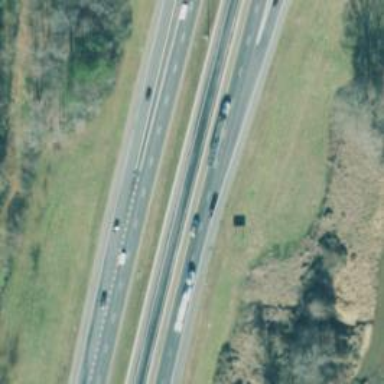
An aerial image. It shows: Asphalt motorway.